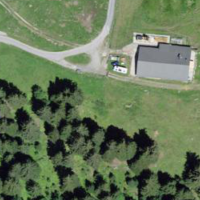
EUNIS habitat code: 23
Species observed at this site:
Matricaria discoidea